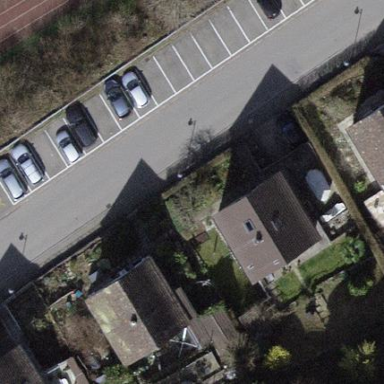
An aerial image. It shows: Street-side parking area with asphalt surface.